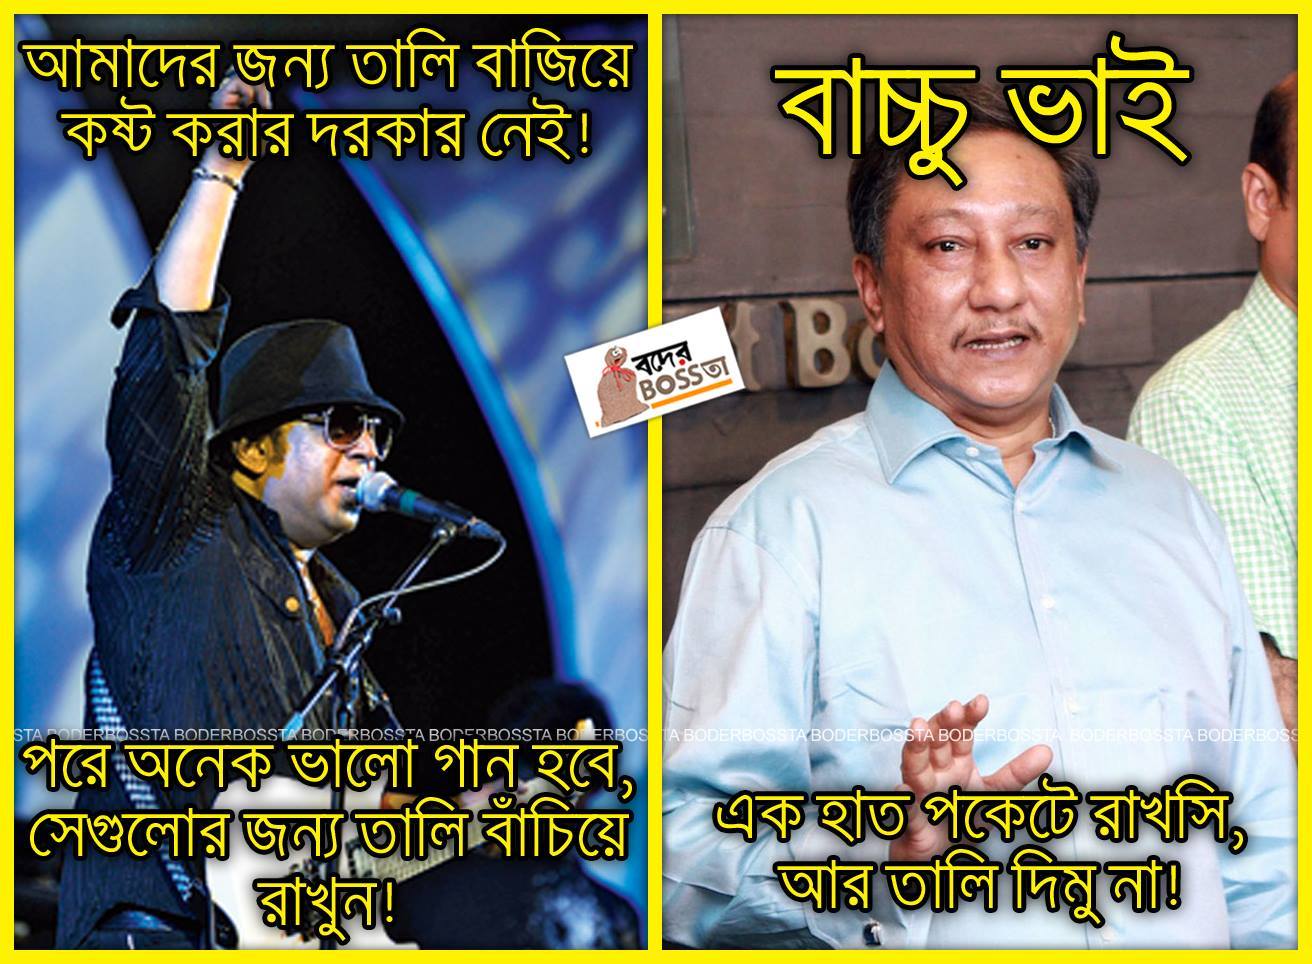
Caption: আমাদের জন্য তালি বাজিয়ে কষ্ট করার দরকার নেই! পরে অনেক ভালো গান হবে, সেগুলোর জন্য তালি বাঁচিয়ে রাখুন! বাচ্চু ভাই এক হাত পকেটে রাখসি, আর তালি দিমু না!
Label: non-hate